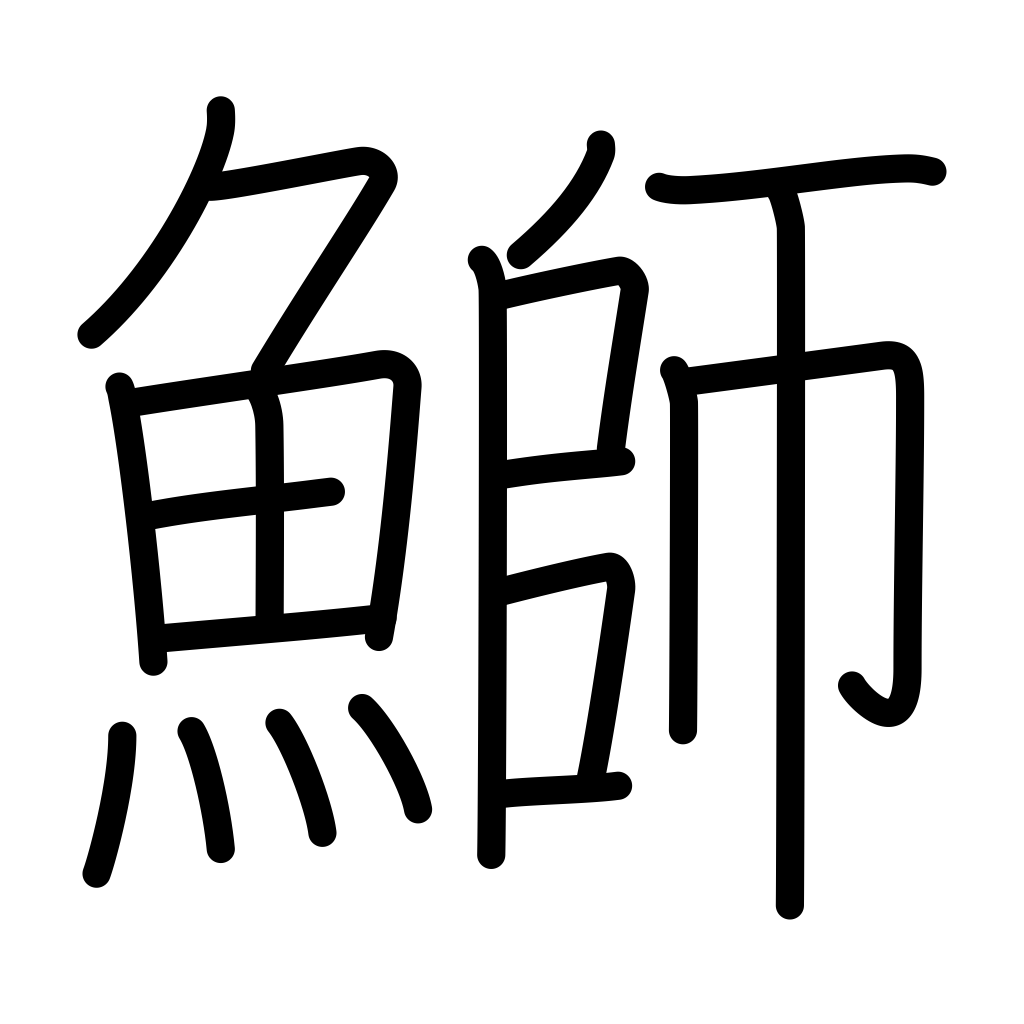
Meaning: yellowtail